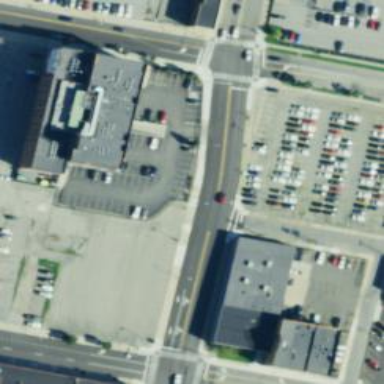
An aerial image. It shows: Parking area with asphalt surface.